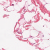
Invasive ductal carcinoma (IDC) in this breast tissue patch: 0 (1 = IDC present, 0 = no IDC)